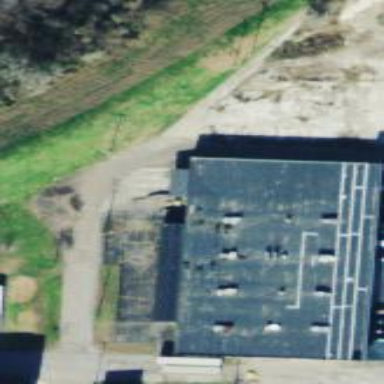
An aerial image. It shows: Commercial building.